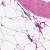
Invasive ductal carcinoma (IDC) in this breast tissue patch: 0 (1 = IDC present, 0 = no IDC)